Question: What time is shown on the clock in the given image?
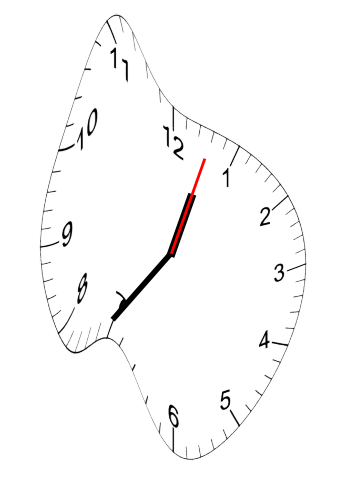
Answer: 12:36:03